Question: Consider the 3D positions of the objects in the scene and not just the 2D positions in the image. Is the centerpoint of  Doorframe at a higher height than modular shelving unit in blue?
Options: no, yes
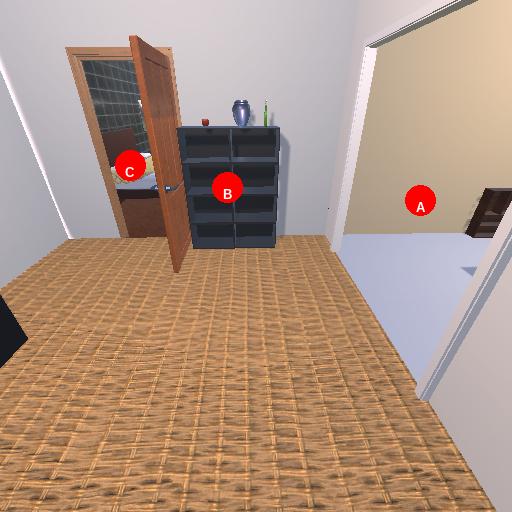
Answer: no